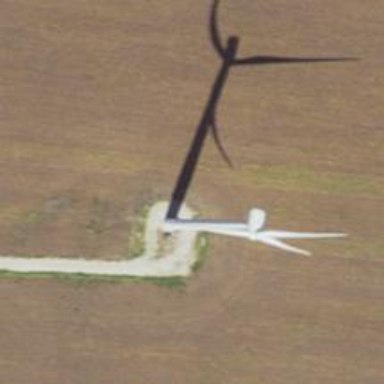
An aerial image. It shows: Wind generator powered by wind. The generator type is horizontal axis and it uses wind turbines.